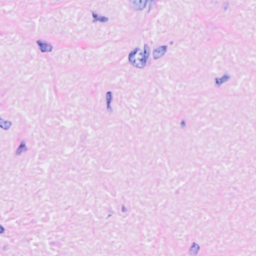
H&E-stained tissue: Breast